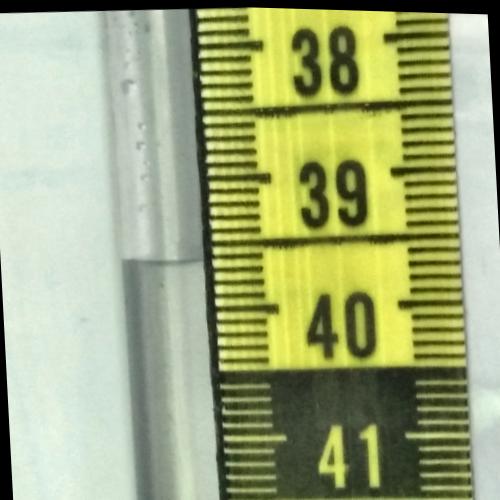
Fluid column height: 39.6 cm